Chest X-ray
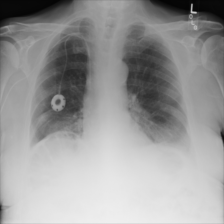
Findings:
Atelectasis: negative
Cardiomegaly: negative
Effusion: negative
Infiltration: positive
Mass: negative
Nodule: negative
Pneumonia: negative
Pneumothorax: negative
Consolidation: negative
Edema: negative
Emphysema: negative
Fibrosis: negative
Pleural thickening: negative
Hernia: negative